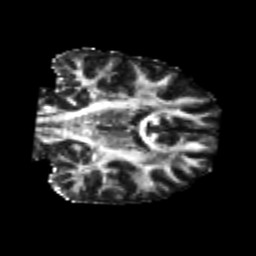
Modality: FA
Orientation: coronal
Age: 25
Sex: male
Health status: healthy
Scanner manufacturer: philips
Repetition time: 7.388 s
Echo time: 0.08599 s